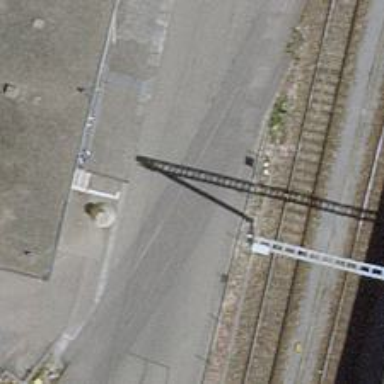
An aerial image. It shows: Level crossing along the railway.